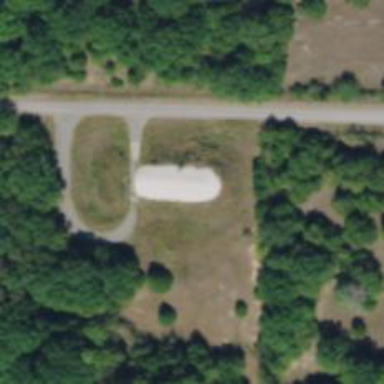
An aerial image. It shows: Military bunker for protection and defense.